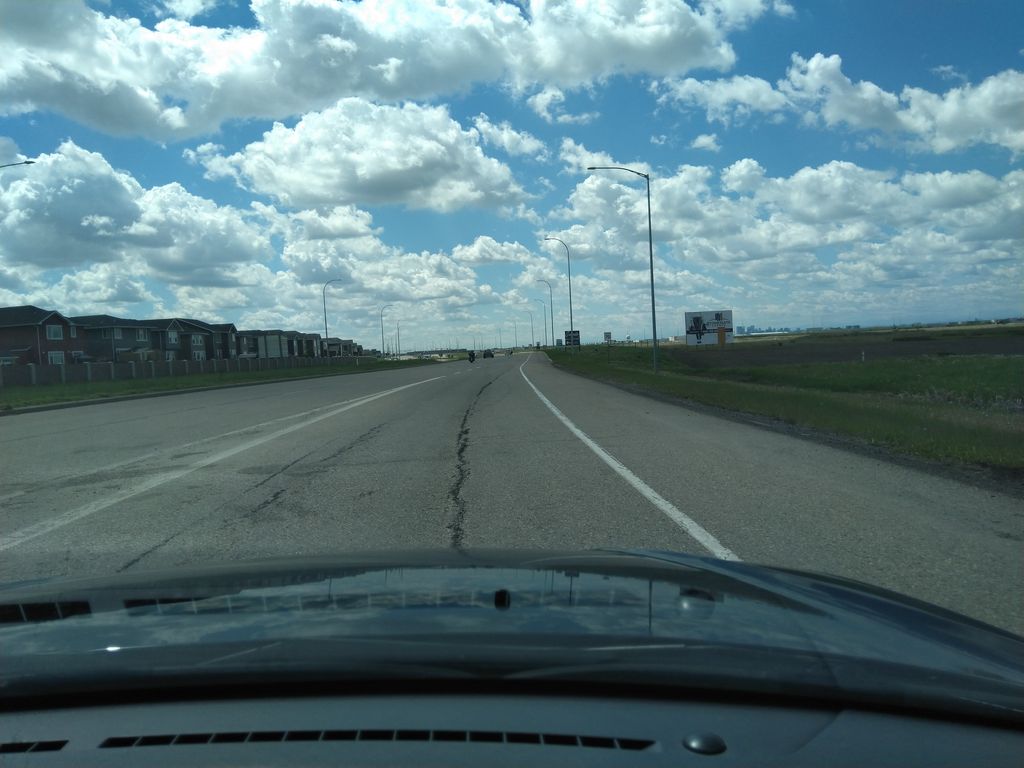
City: calgary